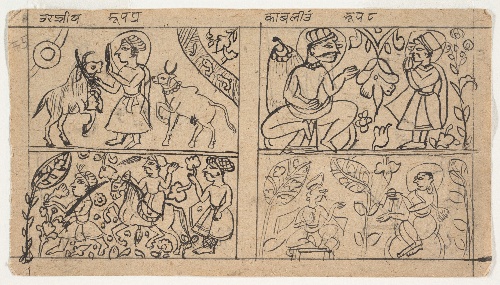
Date: ca. 1675
Object type: Folio
Classification: Paintings
Medium: Ink on paper
Culture: India
Dimensions: 4 7/8 x 7 in. (12.4 x 17.8 cm)
Department: Asian Art
Credit line: Gift of Daniel J. Slott, 1977
Accession year: 1977
Repository: Metropolitan Museum of Art, New York, NY
Tags: Men|Cows|Horses